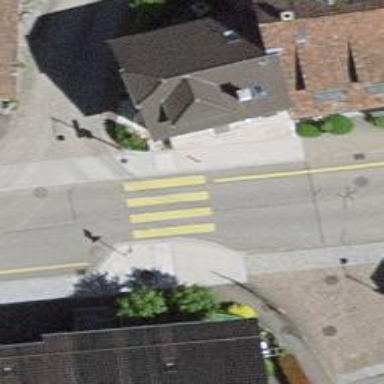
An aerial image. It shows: Zebra crossing on the road.